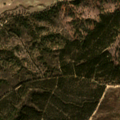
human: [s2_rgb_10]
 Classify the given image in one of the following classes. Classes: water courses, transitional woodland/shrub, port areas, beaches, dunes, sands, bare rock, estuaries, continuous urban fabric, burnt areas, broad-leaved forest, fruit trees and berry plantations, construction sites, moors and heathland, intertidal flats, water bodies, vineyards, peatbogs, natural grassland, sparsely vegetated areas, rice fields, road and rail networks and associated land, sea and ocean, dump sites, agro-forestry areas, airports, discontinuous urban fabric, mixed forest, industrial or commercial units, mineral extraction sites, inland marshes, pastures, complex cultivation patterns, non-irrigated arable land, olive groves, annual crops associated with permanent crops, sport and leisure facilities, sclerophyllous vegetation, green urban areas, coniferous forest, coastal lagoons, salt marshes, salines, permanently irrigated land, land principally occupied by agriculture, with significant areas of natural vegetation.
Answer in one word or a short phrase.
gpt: non-irrigated arable land, broad-leaved forest, transitional woodland/shrub